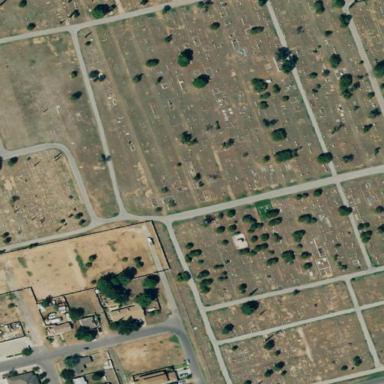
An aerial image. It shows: Cemetery.